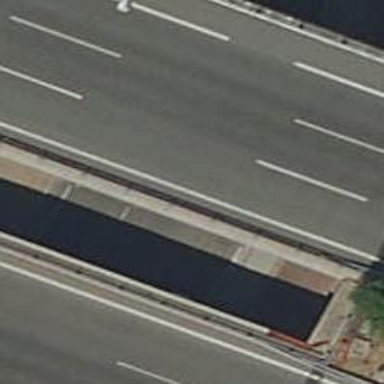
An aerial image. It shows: Kerb barrier.